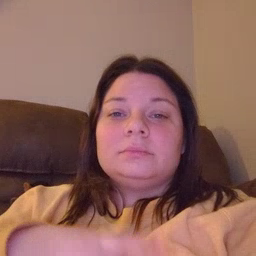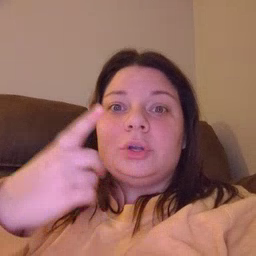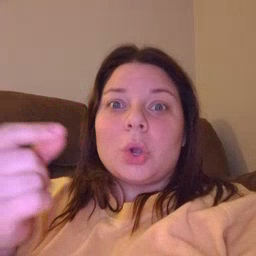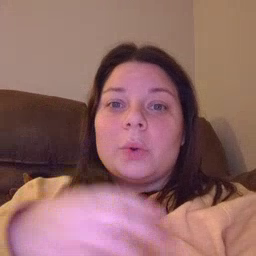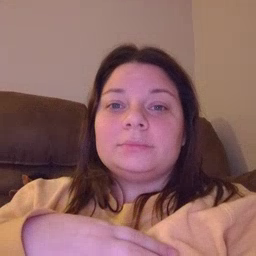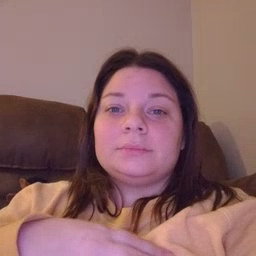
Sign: go